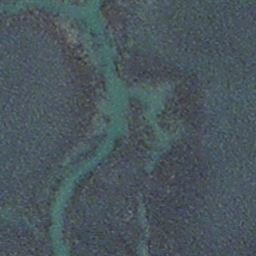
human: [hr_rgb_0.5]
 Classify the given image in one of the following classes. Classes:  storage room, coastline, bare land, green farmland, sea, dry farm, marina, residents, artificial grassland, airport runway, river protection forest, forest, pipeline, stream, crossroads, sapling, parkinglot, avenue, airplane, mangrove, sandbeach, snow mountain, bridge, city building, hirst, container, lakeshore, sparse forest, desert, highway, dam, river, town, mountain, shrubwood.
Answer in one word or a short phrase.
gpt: stream